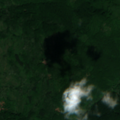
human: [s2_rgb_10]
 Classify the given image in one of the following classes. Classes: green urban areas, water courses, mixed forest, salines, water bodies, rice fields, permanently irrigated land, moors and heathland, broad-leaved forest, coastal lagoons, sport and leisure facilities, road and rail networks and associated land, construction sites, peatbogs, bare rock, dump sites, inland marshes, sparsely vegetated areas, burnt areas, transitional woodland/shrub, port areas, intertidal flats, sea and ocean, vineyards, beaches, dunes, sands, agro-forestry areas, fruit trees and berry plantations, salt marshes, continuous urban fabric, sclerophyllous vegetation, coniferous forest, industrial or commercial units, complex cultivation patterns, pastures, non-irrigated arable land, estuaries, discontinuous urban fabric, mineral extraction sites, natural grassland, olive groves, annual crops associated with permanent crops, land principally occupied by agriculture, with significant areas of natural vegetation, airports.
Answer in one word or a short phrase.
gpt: land principally occupied by agriculture, with significant areas of natural vegetation, broad-leaved forest